Question: I'm using iText 2.1.6, and I need to precisely position an image over a table, for example:

Notice that the image overlays a specific set of rows and columns, and that too some of them partially -- it overlays rows 5 to 13. Of these, it overlays row 5 and row 13 partially, and rows 8-12 completely. Similarly, it overlays columns C and D partially.
In other words, I want to say that the top-left of the image should be in the cell C5, and 4pt below and 6pt to the right of the top-left of C5.
How do I do this? I thought I'll add the text to the table, add the table to the Document, and then query the table to get the absolute positions of the rows and columns, and then add the image to the Document at that position, perhaps in direct content mode.
But the table may split across pages, because it may have hundreds of rows. In that case, I need to add the image to the right page, and at the right position.
Is there a recommended way to do this? Thanks.
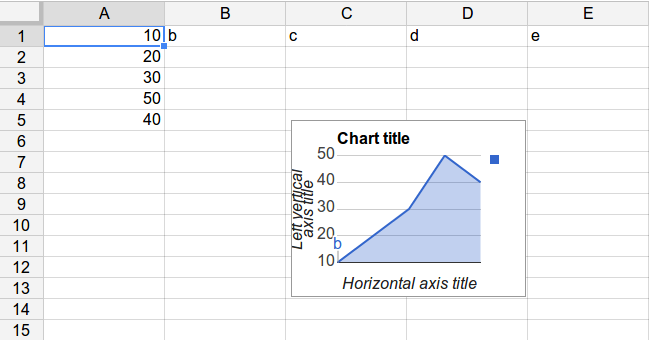
Answer: I've written some sample code that uses a table event. In the <URL> class, we create a table and declare a table event. This table event looks like this:
'''
public class ImageContent implements PdfPTableEvent {
protected Image content;
public ImageContent(Image content) {
this.content = content;
}
public void tableLayout(PdfPTable table, float[][] widths,
float[] heights, int headerRows, int rowStart,
PdfContentByte[] canvases) {
try {
PdfContentByte canvas = canvases[PdfPTable.TEXTCANVAS];
float x = widths[3][1] + 10;
float y = heights[3] - 10 - content.getScaledHeight();
content.setAbsolutePosition(x, y);
canvas.addImage(content);
} catch (DocumentException e) {
throw new ExceptionConverter(e);
}
}
}
'''
I pass an 'Image' to the event class and in the 'tableLayout()' method, I add the image to the 4th row and the 2nd column (the index starts counting at 0).
I hard-coded the cell position. Obviously, you should use some parameters, for instance a 'List' of images and coordinates.